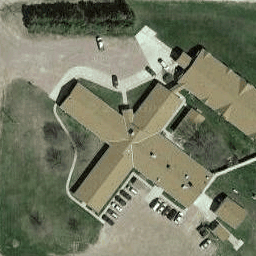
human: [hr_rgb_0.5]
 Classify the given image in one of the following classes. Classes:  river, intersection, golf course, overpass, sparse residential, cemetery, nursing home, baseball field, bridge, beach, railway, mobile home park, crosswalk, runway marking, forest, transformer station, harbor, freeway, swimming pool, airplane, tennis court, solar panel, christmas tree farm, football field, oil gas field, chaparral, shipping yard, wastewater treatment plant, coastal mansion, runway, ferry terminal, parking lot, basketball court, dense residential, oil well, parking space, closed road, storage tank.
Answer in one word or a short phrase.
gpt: nursing home